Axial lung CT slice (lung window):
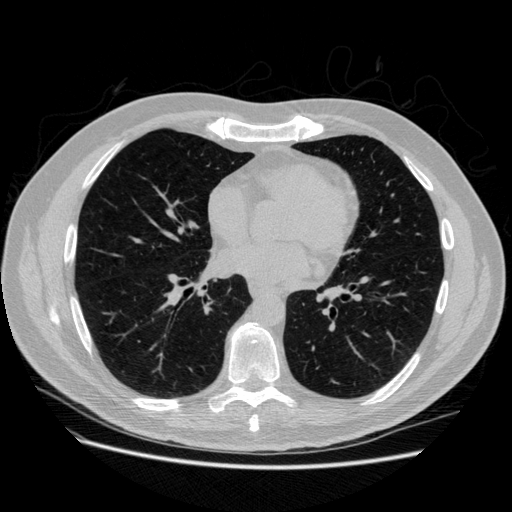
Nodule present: no